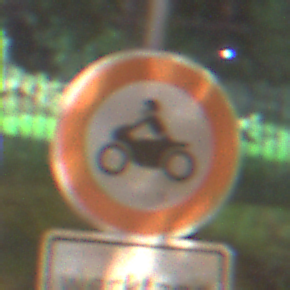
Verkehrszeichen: VerbotKraftraeder
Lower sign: ZeitangabenMitBeschraenkungAufWochentage1
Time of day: Night
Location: Outdoor (Suburban)
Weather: PartlyCloudy
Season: NotSpecified
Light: Artificial